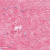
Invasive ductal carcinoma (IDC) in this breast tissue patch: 0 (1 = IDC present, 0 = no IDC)